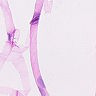
Metastatic tissue present: no